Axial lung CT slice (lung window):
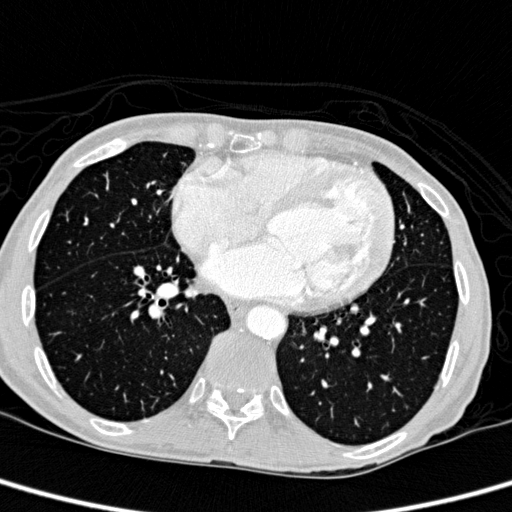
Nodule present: no